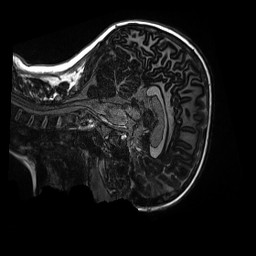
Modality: MP2RAGE
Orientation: sagittal
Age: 13
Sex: female
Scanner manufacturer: siemens
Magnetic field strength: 3 T
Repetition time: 4 s
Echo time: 0.00303 s